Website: lowes
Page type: customer-info-address
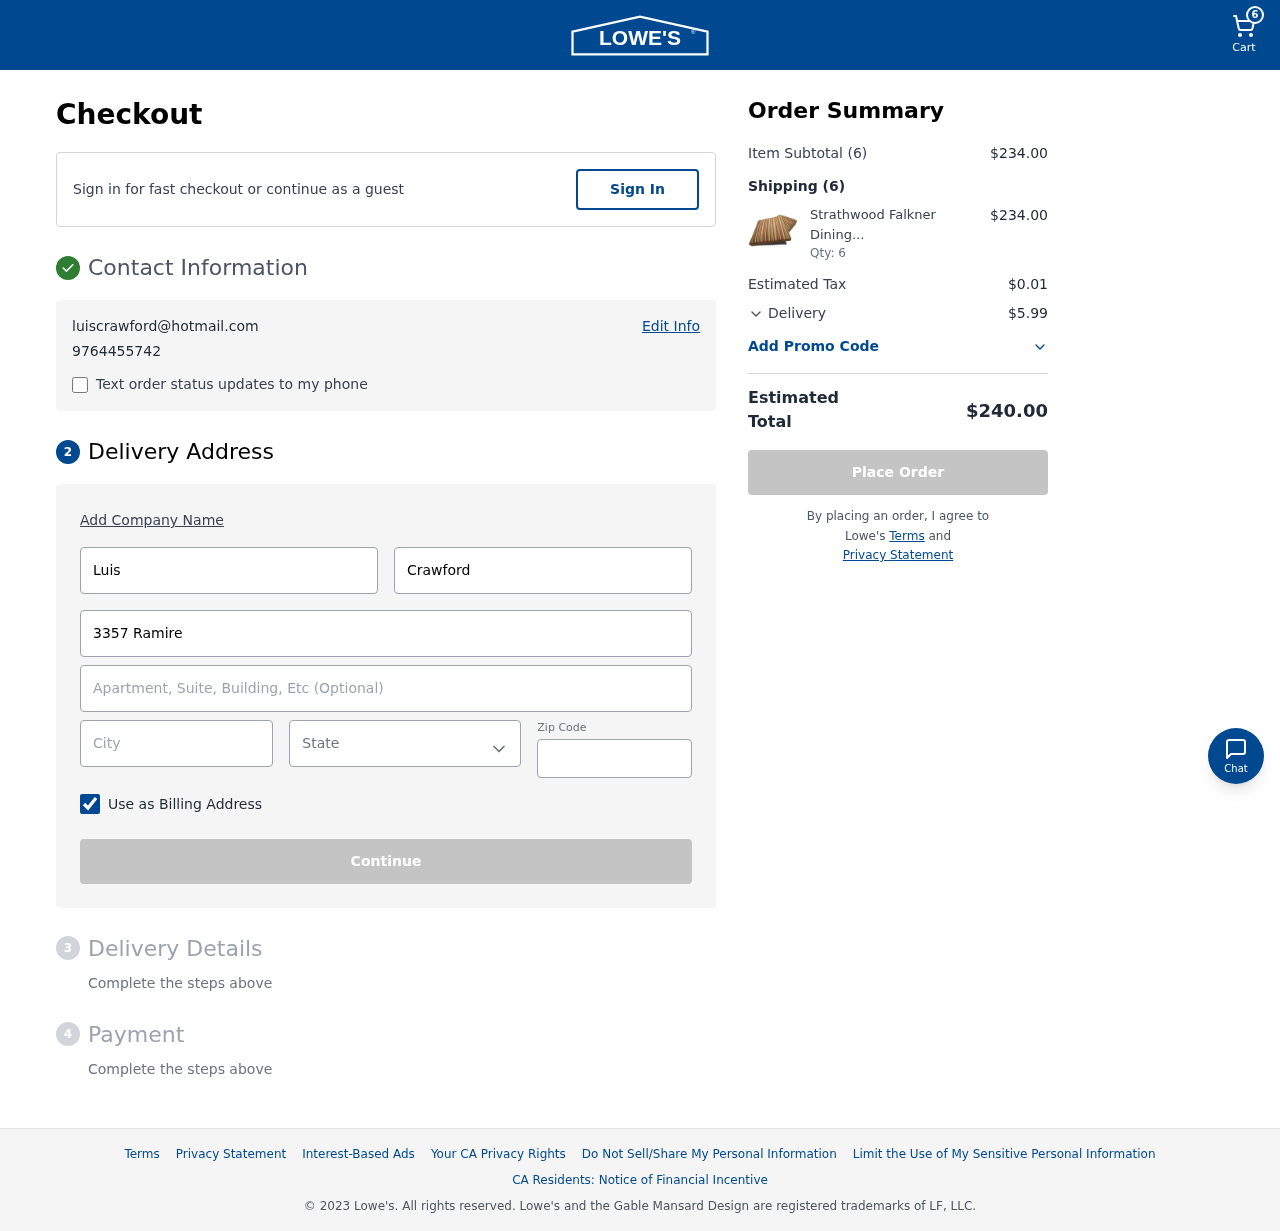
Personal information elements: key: PII_CITY
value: New Zacharybury
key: PII_EMAIL
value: luiscrawford@hotmail.com
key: PII_FIRSTNAME
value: Luis
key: PII_LASTNAME
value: Crawford
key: PII_PHONE
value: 9764455742
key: PII_POSTCODE
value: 89249
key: PII_STATE
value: Oregon
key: PII_STREET
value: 3357 Ramirez Fort
Product elements: key: PRODUCT1_NAME
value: Strathwood Falkner Dining Collection Side Chair Cushion, Set of 2, Donnelly Woodland
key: PRODUCT1_QUANTITY
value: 6
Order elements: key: ORDER_NUM_ITEMS
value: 6
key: ORDER_SUBTOTAL
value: $234.00
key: ORDER_NUM_ITEMS2
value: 6
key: ORDER_SUBTOTAL2
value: $234.00
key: ORDER_TAX
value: $0.01
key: ORDER_SHIPPING_COST
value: $5.99
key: ORDER_TOTAL
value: $240.00